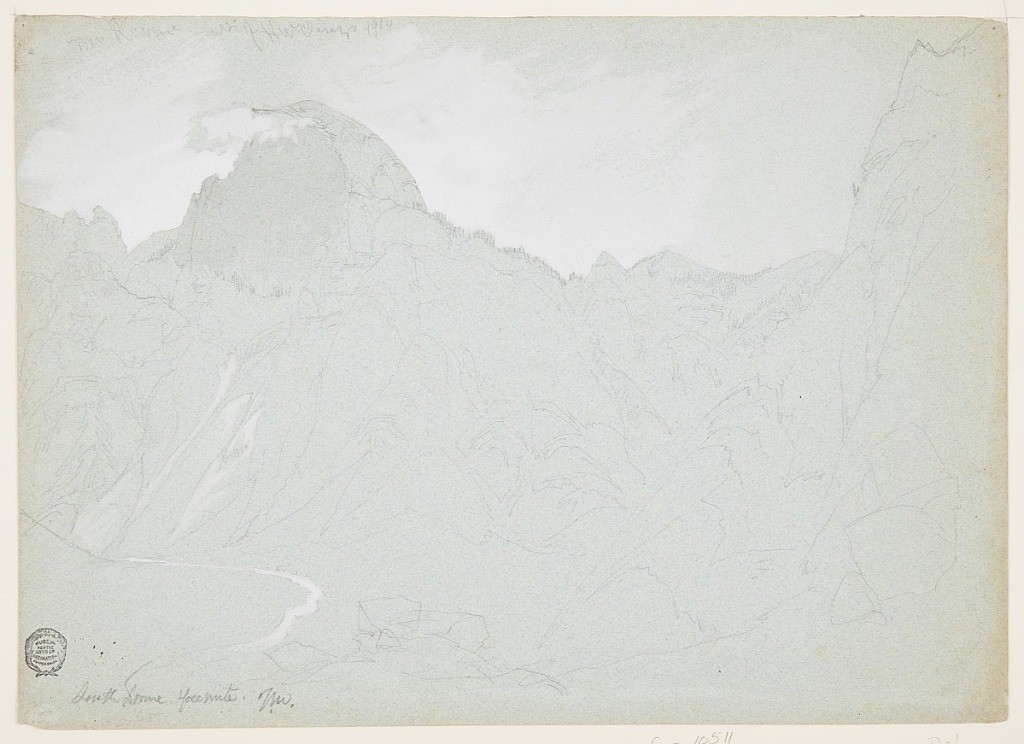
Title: The South Dome, Yosemite
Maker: Thomas Moran, American, b. Britain, 1837–1926
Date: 1904
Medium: Brush and white gouache, graphite on blue paper
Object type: Drawing
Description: View of a mountain range and a valley crossed by a stream.